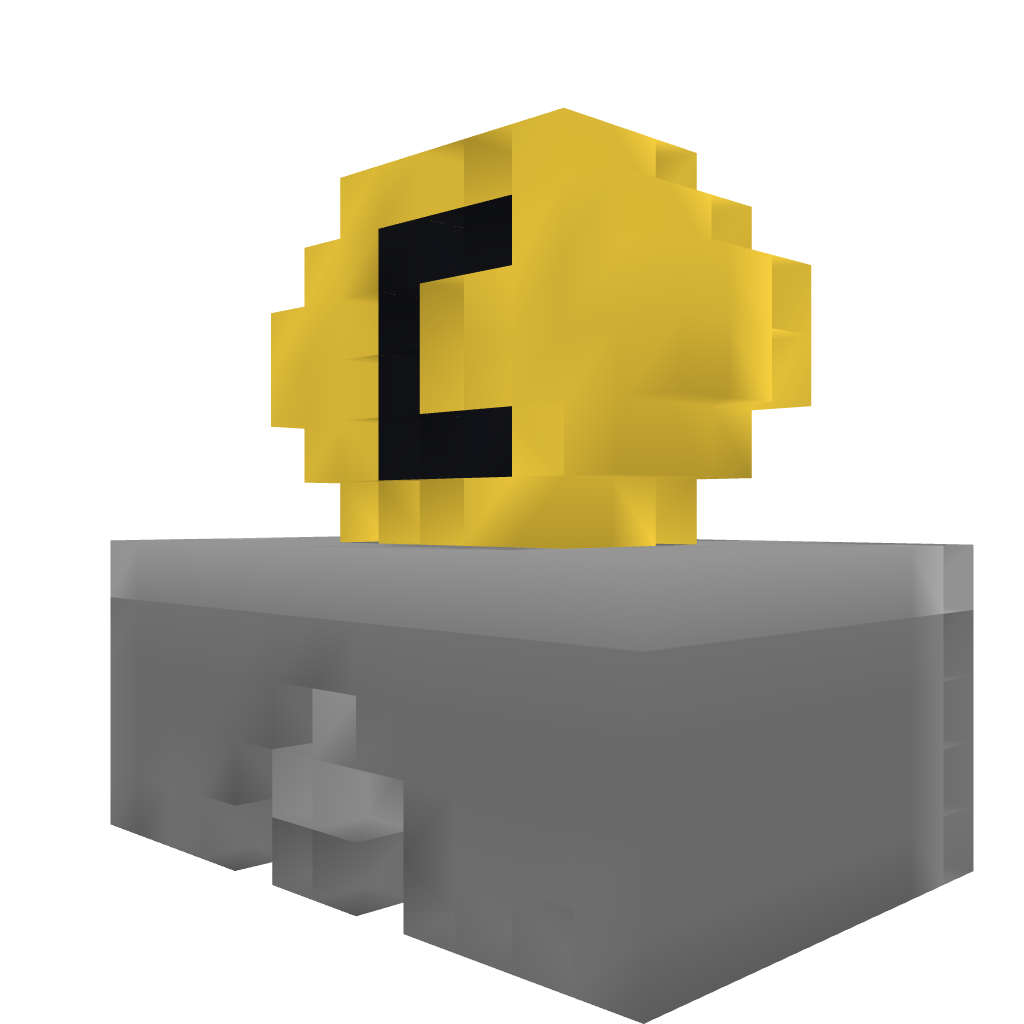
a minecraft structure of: First Server Bank